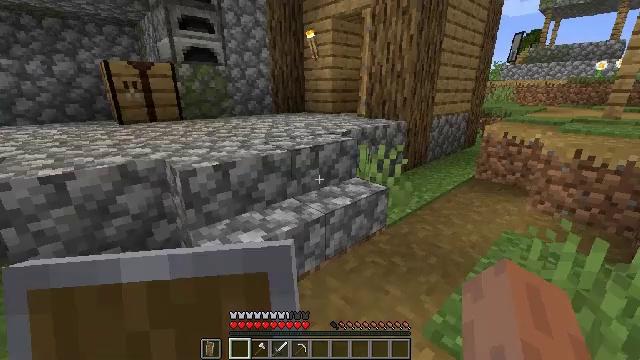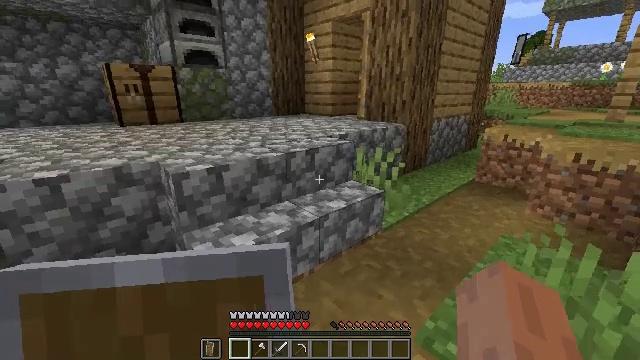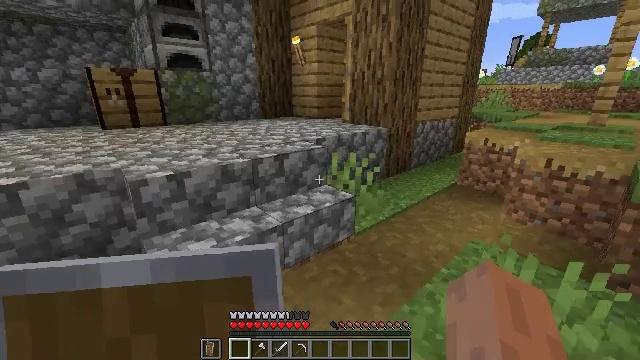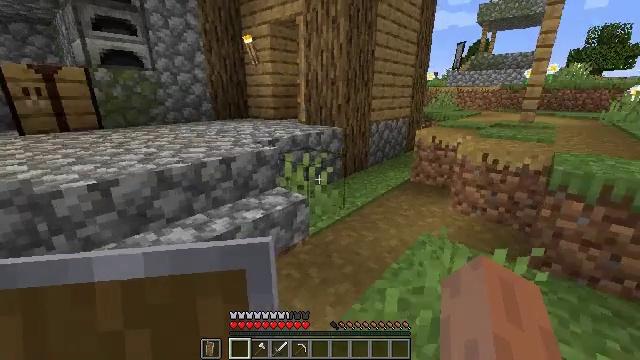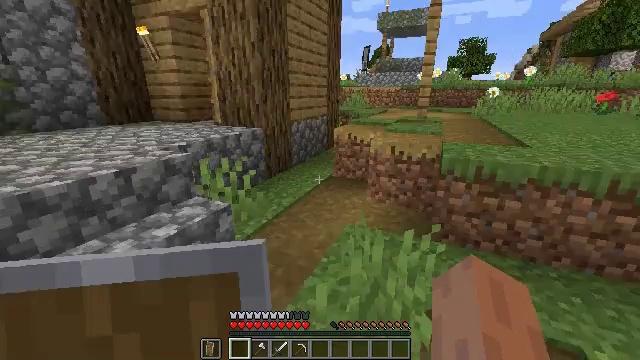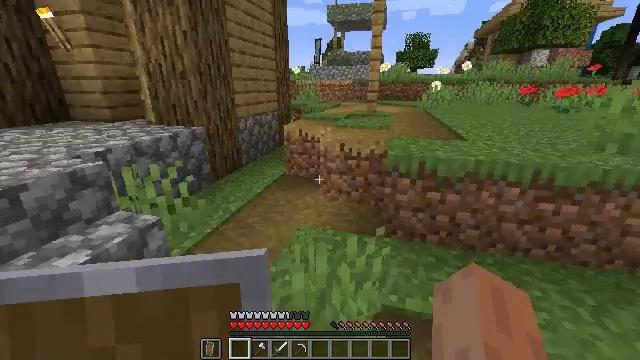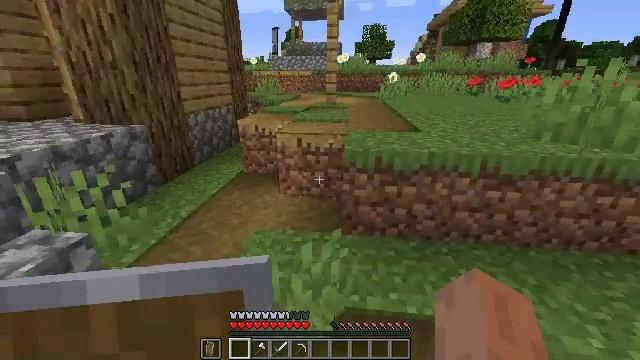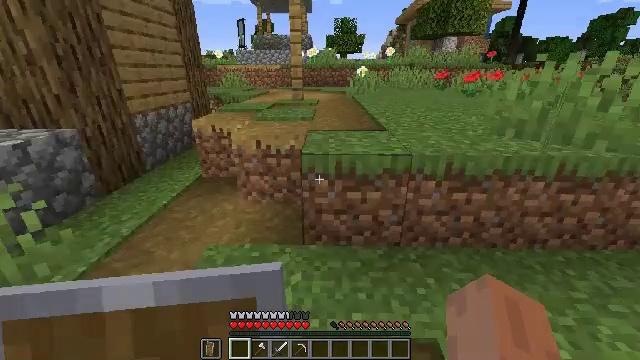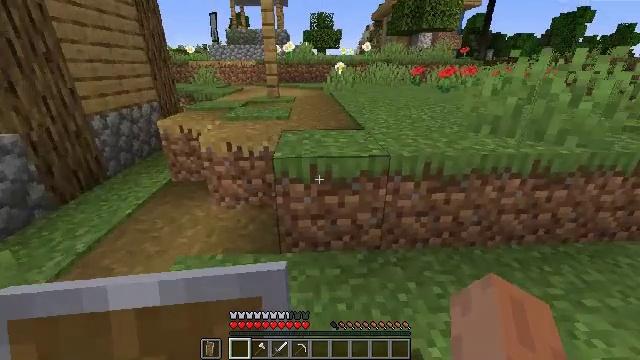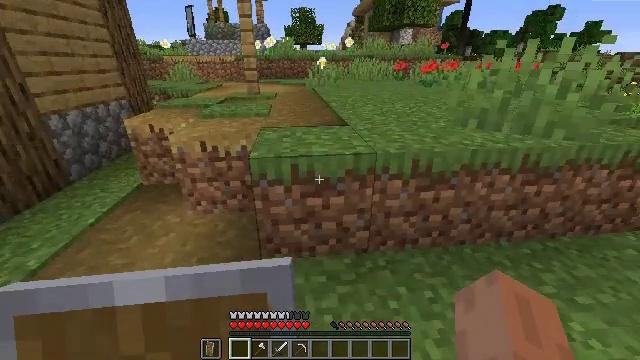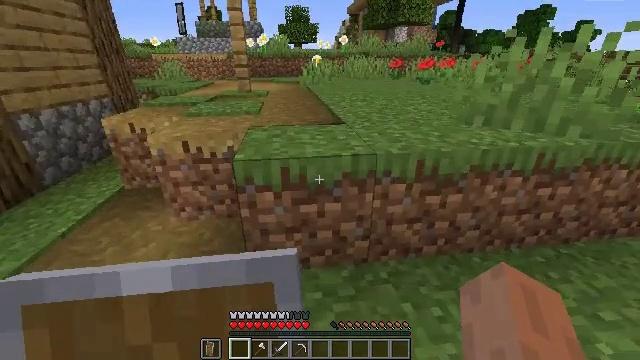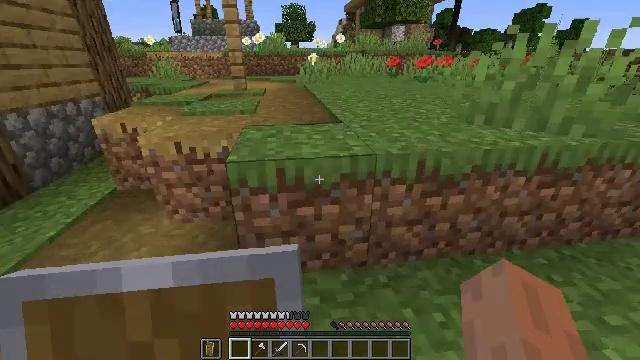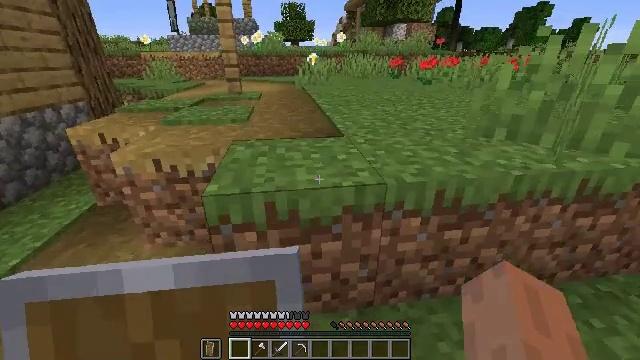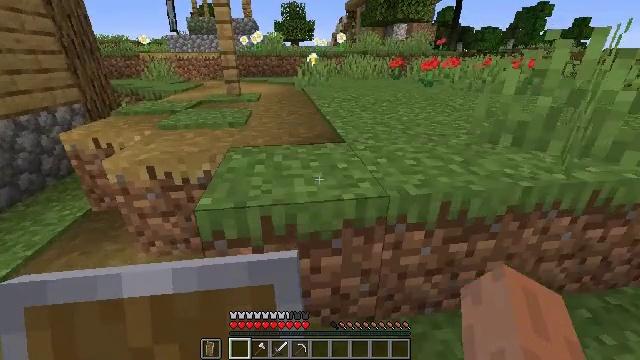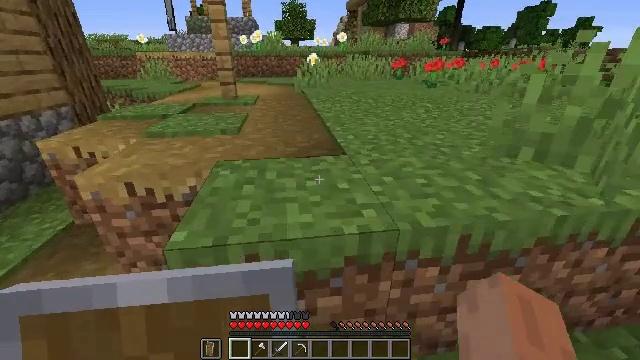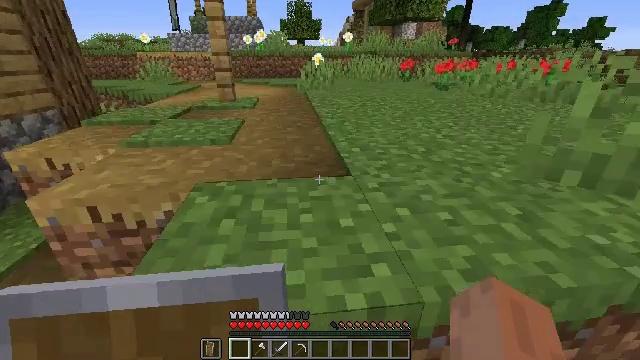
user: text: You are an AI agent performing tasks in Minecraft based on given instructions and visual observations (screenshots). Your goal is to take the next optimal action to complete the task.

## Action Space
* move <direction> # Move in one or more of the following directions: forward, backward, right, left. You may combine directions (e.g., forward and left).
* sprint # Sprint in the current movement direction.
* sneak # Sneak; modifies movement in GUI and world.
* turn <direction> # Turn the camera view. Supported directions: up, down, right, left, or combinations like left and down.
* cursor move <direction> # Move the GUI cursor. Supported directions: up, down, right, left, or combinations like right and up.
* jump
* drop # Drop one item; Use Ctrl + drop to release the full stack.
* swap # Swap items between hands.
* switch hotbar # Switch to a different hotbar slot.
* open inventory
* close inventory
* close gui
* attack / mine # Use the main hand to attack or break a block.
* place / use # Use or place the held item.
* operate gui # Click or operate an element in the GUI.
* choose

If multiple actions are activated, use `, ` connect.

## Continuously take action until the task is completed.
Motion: motion action
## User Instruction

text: craft item air
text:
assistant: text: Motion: move right
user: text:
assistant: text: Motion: move right
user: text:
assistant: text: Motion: move forward and move right, turn right
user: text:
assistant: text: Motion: move forward and move right, turn right
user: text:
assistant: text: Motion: move forward and move right, turn right and down
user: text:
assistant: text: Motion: move forward and move right, turn right and down
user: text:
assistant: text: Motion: move forward and move right, turn right and down
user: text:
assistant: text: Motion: move forward, turn right
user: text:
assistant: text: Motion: move forward, turn right
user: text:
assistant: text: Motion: move forward, turn right
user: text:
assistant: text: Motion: move forward
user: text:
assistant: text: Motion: move forward
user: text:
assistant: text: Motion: move forward
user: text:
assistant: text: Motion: move forward
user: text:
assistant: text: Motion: move forward, turn left
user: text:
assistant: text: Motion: move forward, turn left, jump
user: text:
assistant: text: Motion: move forward, turn left, jump
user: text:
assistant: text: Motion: move forward, turn left, jump
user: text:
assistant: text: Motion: move forward
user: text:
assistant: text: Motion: move forward
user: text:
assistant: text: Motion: move forward
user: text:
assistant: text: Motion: move forward
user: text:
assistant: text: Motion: move forward, turn left
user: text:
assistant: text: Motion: move forward, turn left
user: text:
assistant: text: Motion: move forward, turn left
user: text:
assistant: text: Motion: move forward
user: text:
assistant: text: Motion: move forward, turn down
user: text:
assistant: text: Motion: move forward, turn down
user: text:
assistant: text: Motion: move forward, turn right and down
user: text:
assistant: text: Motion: move forward, turn down